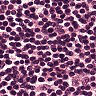
Metastatic tissue present: no